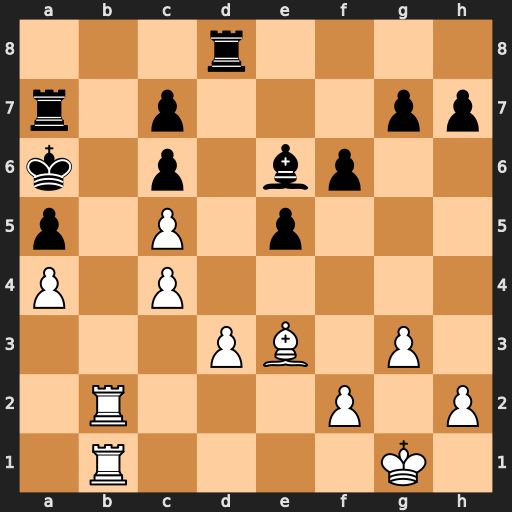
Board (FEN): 3r4/r1p3pp/k1p1bp2/p1P1p3/P1P5/3PB1P1/1R3P1P/1R4K1
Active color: w
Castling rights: -
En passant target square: -
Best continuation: Rb6+ cxb6 Rxb6#